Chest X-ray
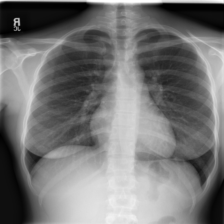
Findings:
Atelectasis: negative
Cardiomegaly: negative
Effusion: negative
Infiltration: negative
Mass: negative
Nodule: negative
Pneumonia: negative
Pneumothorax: negative
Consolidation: negative
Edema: negative
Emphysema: negative
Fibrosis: negative
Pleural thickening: negative
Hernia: negative